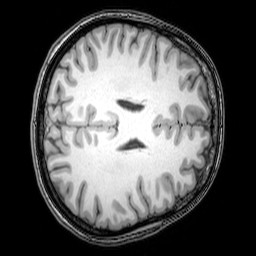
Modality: T1w
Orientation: axial
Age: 23
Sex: female
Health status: healthy
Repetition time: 0.081 s
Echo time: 0.037 s